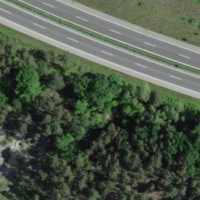
EUNIS habitat code: 57
Species observed at this site:
Cephalanthera longifolia